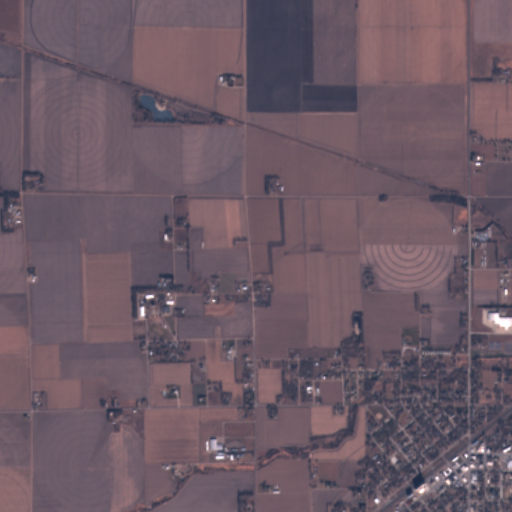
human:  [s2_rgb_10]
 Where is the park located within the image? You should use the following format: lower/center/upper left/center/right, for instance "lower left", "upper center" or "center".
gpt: The park is located in the right of the image.
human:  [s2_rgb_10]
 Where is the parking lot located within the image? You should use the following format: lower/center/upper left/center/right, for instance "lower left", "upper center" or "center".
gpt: The parking lot is located in the lower right of the image.
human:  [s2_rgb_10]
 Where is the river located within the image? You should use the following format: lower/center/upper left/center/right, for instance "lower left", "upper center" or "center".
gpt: The river is located in the right of the image.
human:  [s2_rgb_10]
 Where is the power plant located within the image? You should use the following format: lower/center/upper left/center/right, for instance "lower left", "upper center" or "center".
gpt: There is no power plant in the image.